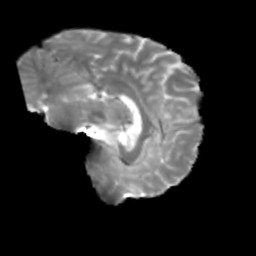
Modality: T2w
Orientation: sagittal
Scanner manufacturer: siemens
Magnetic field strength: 3 T
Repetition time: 4 s
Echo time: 0.0594 s